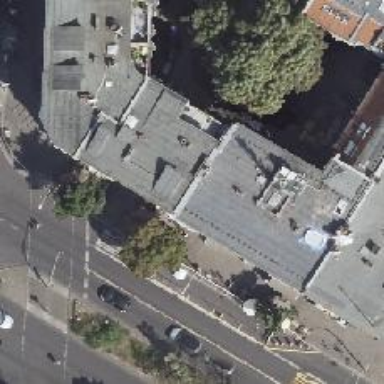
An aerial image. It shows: Bar.